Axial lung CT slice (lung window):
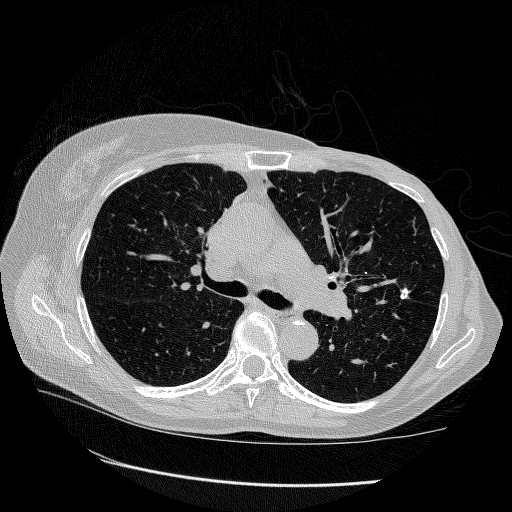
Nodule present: yes
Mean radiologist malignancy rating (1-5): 1.75